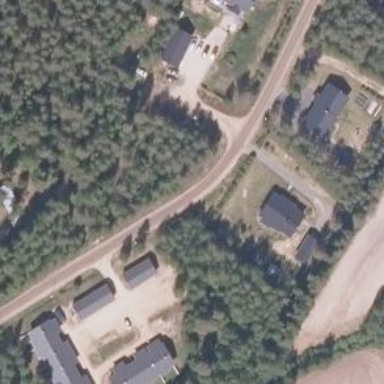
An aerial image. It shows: Residential road intersecting with path.